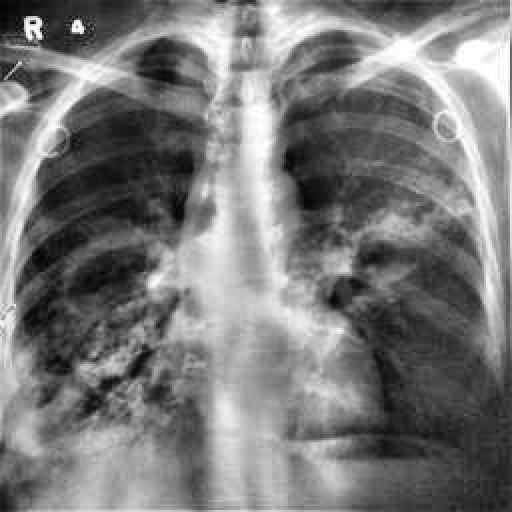
Finding: TUBERCULOSIS